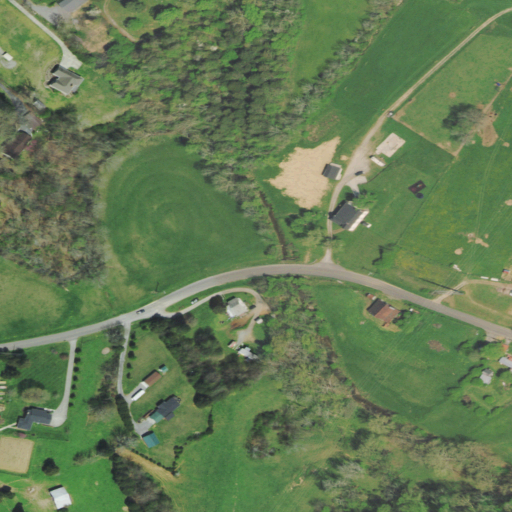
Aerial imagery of valley in Tennessee named Brushy Valley containing pasture, deciduous forest, low intensity development, mixed forest, open development, medium intensity development, and evergreen forest